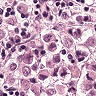
Metastatic tissue present: yes